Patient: sex F, age 52
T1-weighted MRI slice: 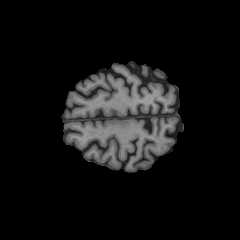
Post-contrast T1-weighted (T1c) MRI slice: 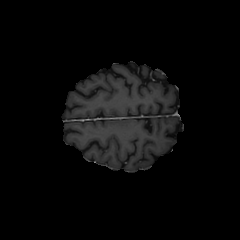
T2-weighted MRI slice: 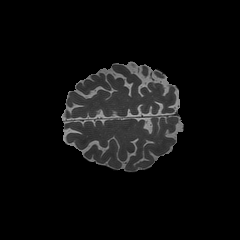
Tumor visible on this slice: no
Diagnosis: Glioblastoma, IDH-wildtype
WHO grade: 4